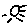
Label: sun